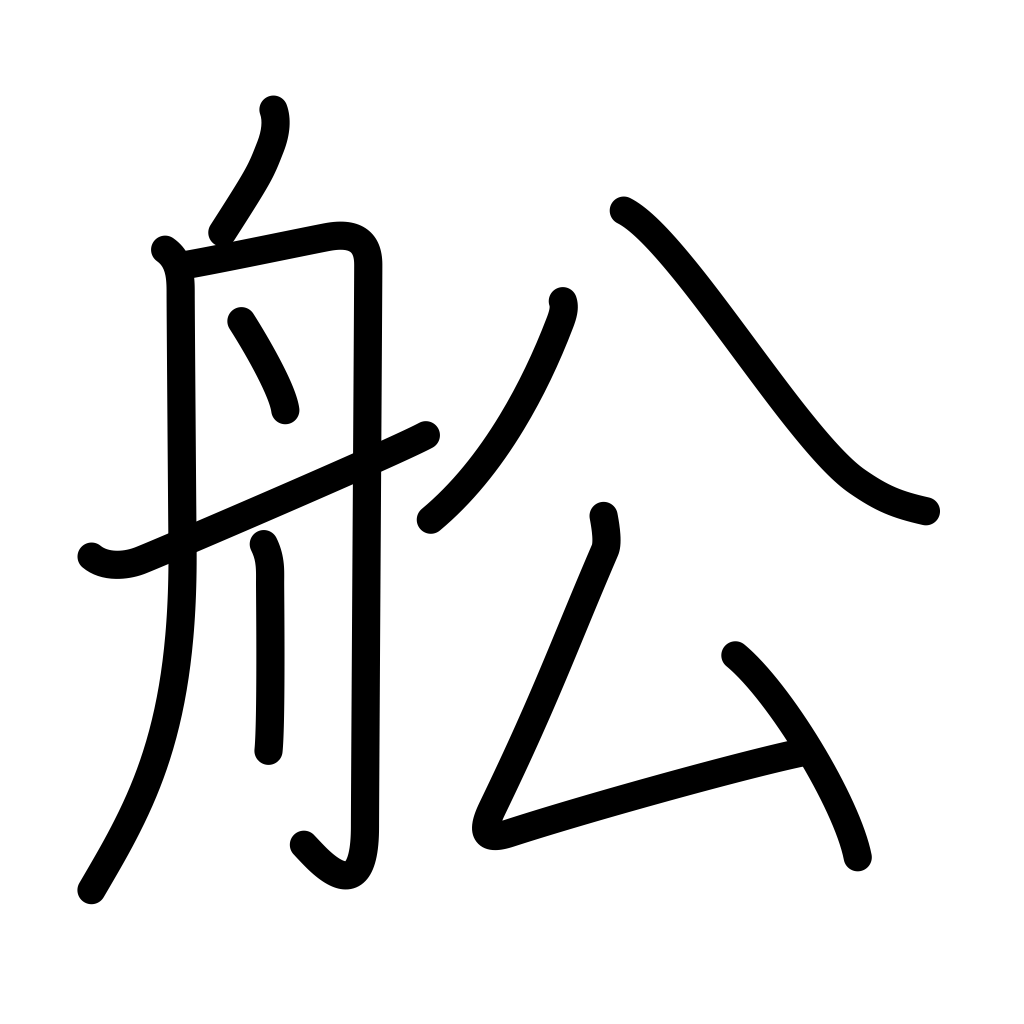
Meaning: boat, ship, vessel